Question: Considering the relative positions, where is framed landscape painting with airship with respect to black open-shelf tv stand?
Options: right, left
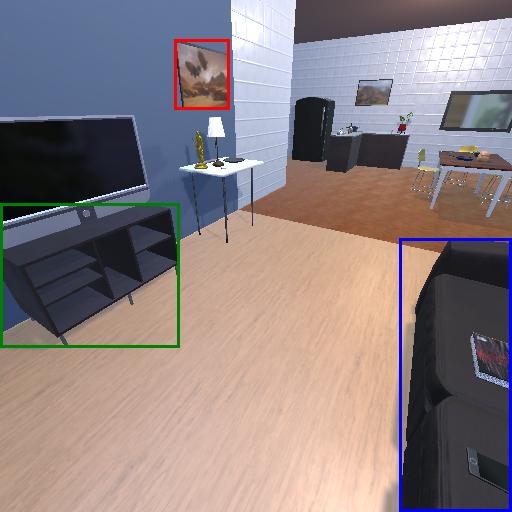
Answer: right